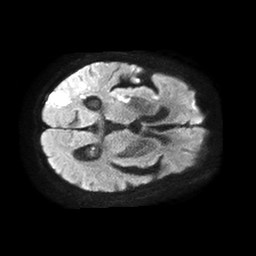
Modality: TRACE
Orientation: axial
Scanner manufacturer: philips
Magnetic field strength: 1.5 T
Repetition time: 4.6 s
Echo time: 0.08631 s